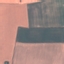
Label: AnnualCrop